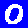
Digit: 0